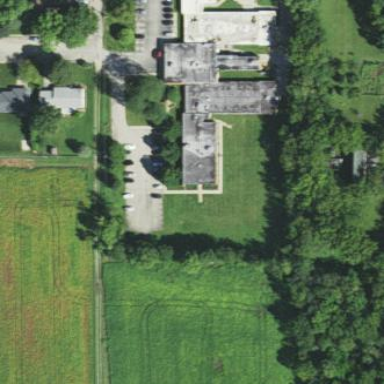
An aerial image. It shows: Nursing home building.